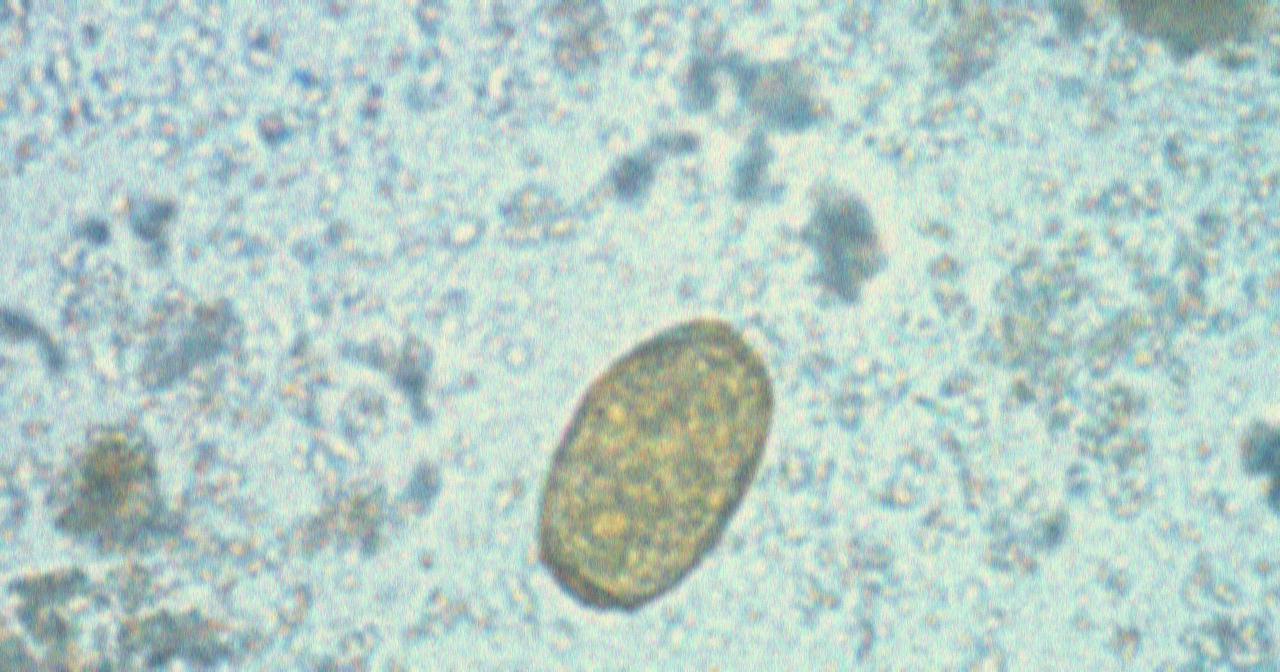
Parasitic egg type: Paragonimus spp